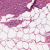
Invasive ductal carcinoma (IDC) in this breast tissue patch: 0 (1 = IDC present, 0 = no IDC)